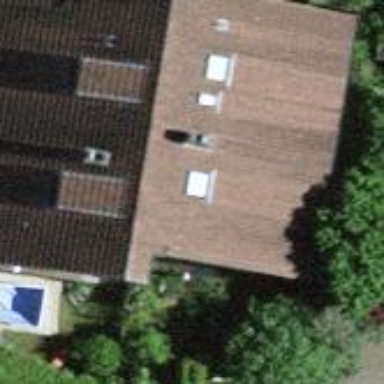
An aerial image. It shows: Terrace building.